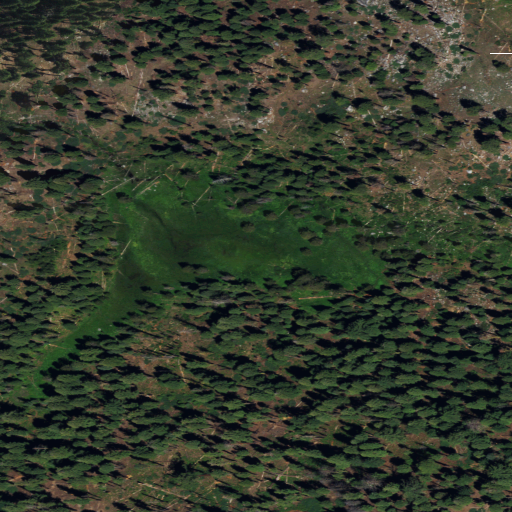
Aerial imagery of plain(s) in California named Beehive containing evergreen forest, woody wetlands, and shrub